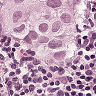
Metastatic tissue present: yes